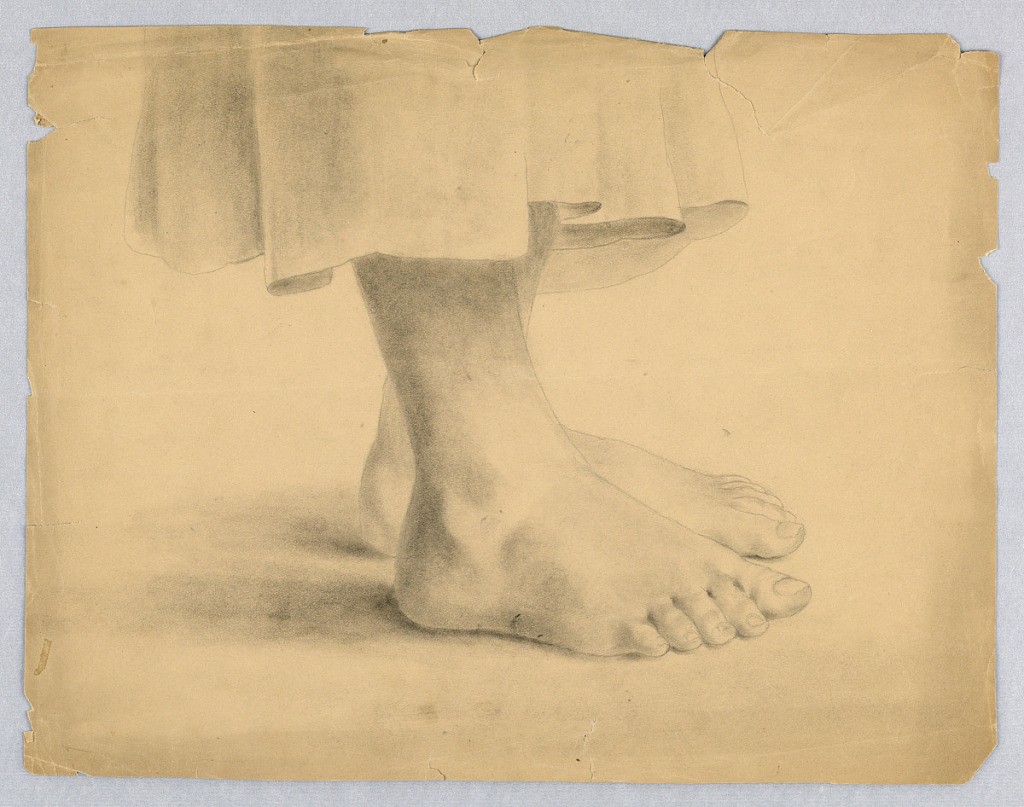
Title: Bare feet below a skirt
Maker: Martha S. Day
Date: January 1860
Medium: Pencil on paper
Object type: Drawing
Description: Horizontal rectangle. Bare feet seen in right profile, with a skirt terminating about six inches above the ankles. Inscribed (in ink), on verso: "Drawn by M. S. Day/ Jan. 1860."